Question: I am trying to format a SharePoint Online modern list using json and I couldn't find a way to specify a custom column width and row height.
So far it looks like this
and users have to manually adjust column width.

My json code is this:
'''
{
"$schema": "https://developer.microsoft.com/json-schemas/sp/v2/column-formatting.schema.json",
"elmType": "div",
"txtContent": "@currentField",
"style": {
"width": "200px",
"white-space": "nowrap",
"padding-left": "=if(indexOf(@currentField, ' ') == 1, '', if(indexOf(@currentField, ' ') == 3, '20px', '40px'))"
}
}
'''
Also, I couldn't find a way to make the list more compact. The default row height is too high.
How can I specify column width and row height?
I am new to SharePoint so any help will be appreciated. Thank you!
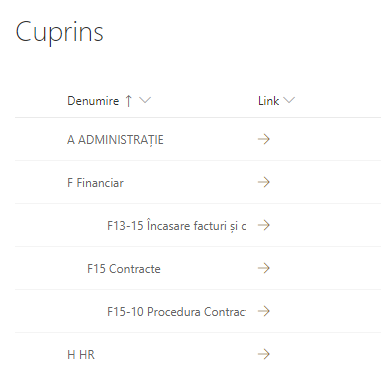
Answer: To specify the column width and row height, you need to add the property "width" and "height" in your json code.
For exmaple:
'''
{
"$schema": "https://developer.microsoft.com/json-schemas/sp/v2/column-formatting.schema.json",
"elmType": "div",
"txtContent": "@currentField",
"style": {
"min-height":"1em",
"height": "1em",
"width": "100px"
}
}
'''
Please refer to this article for more:
<URL>